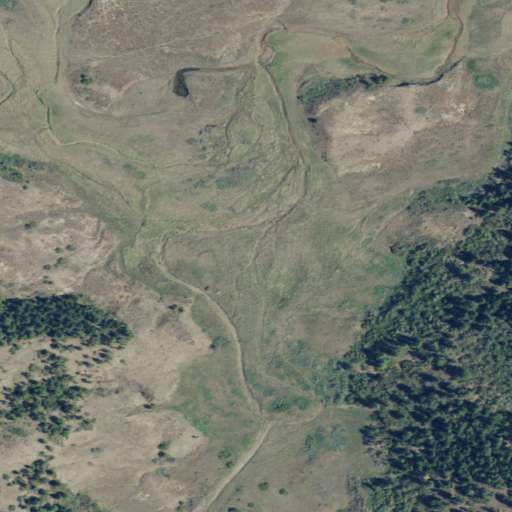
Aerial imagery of valley in Montana named Carter Coulee containing shrub, evergreen forest, and woody wetlands